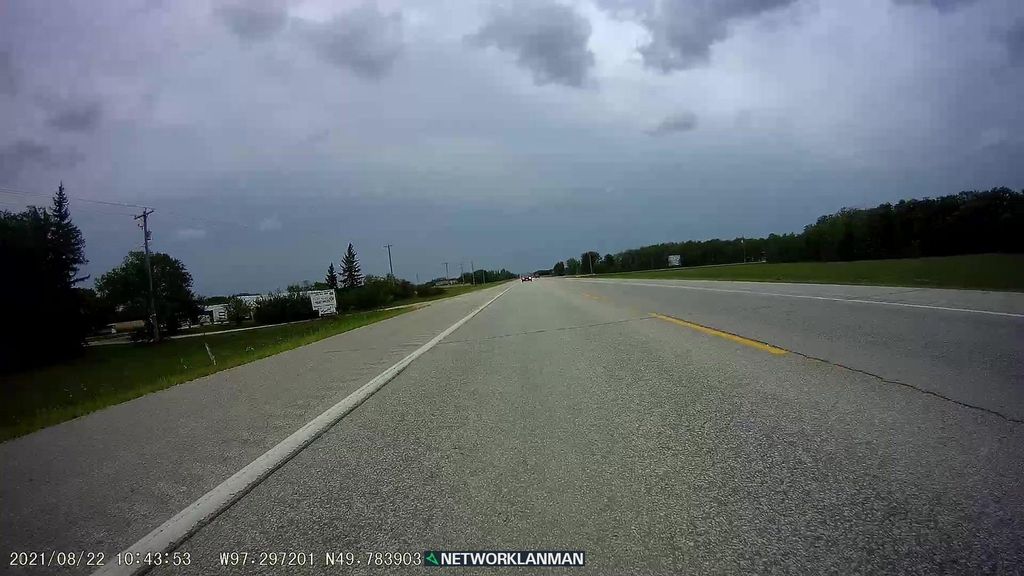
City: winnipeg